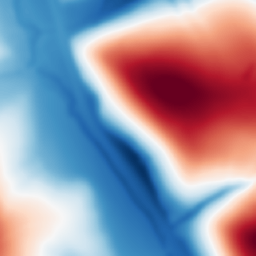
Category: multiscale
Decomposition family: dog
Decomposition parameters: sigma_low: 3
sigma_high: 100
Upsampling method: nearest
Upsampling parameters: scale: 2
Upsampling scale: 2